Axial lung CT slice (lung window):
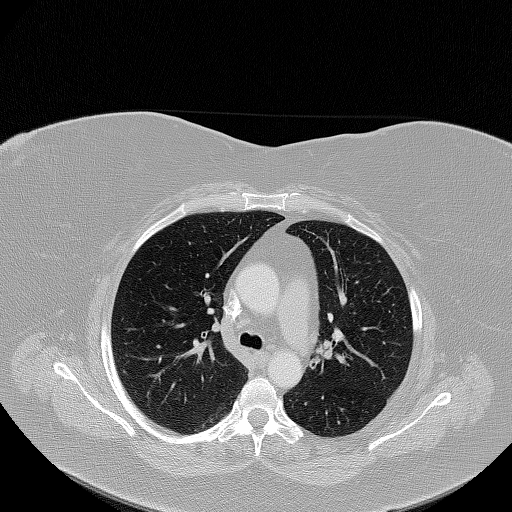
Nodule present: no